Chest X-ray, PA view. Patient: 40 years old, sex F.
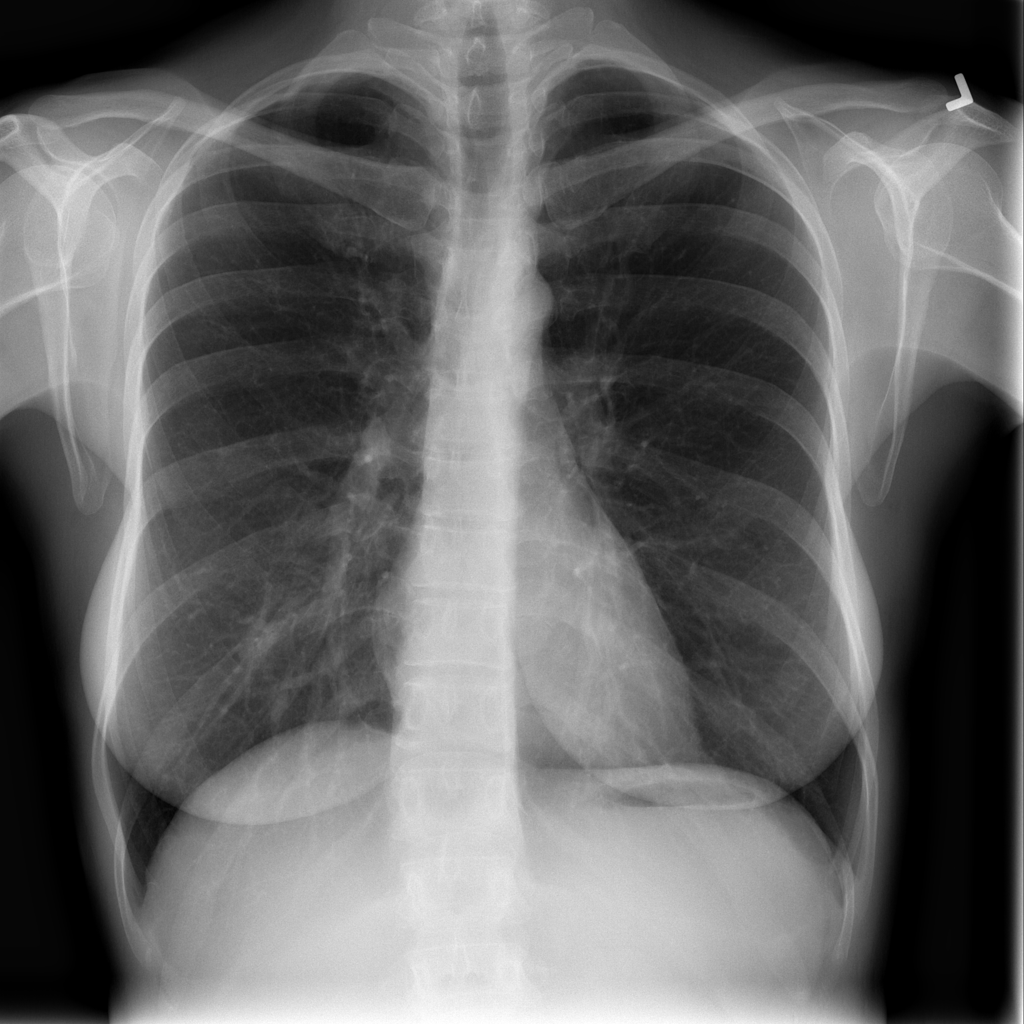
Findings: Atelectasis, Consolidation